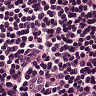
Metastatic tissue present: no